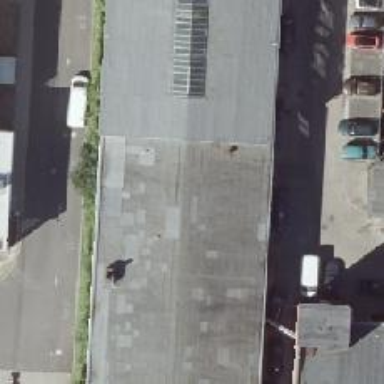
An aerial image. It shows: Car repair shop.